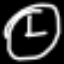
Label: clock